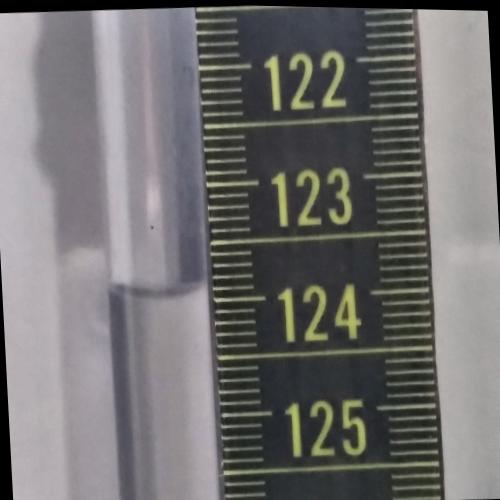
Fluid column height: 123.9 cm